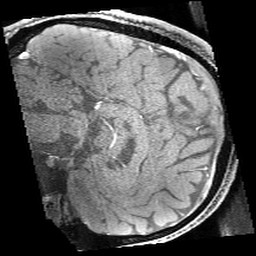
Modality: angio
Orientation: sagittal
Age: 24
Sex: male
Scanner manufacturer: siemens
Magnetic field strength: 3 T
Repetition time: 0.021 s
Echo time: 0.00343 s